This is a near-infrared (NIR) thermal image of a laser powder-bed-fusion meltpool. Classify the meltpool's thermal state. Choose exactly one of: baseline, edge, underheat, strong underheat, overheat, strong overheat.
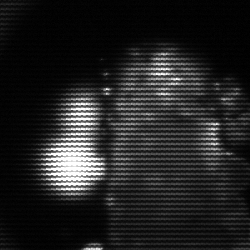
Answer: strong underheat